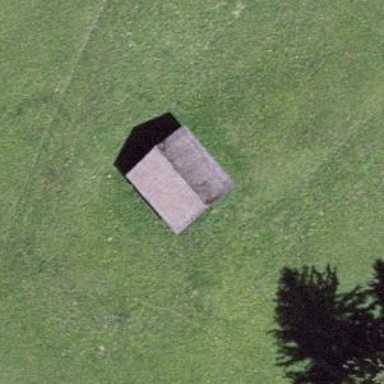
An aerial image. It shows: Shed.